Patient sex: M
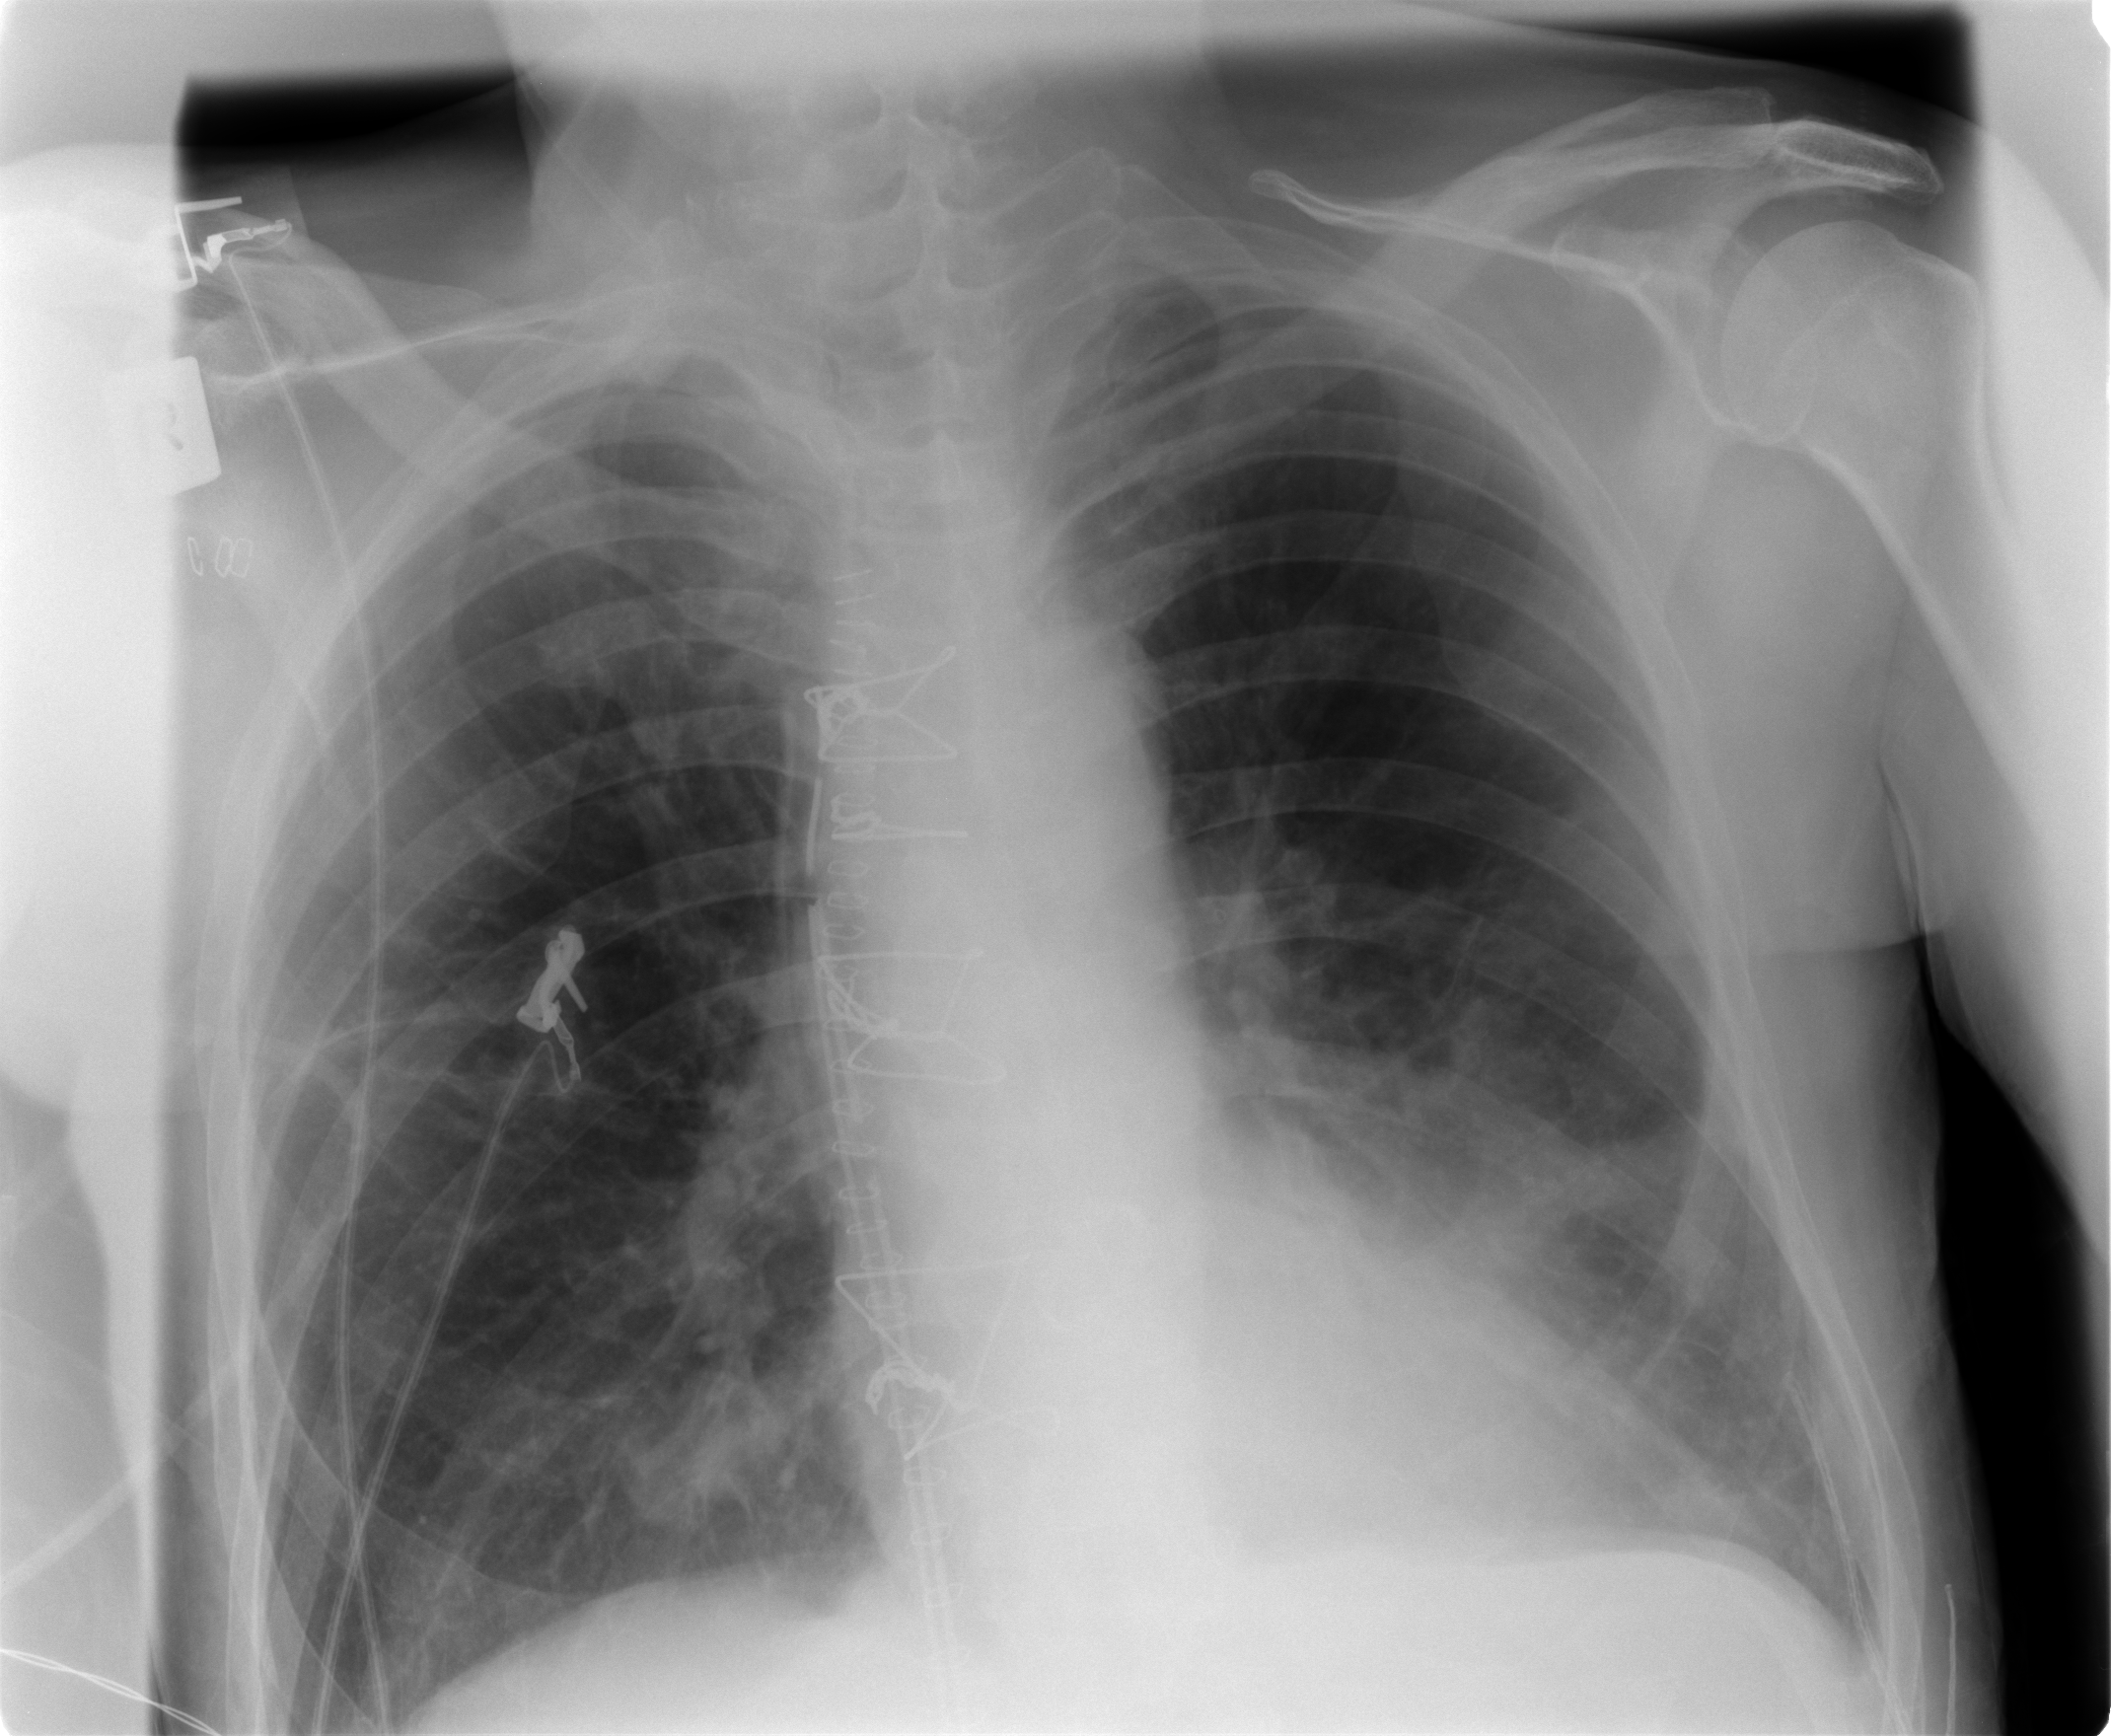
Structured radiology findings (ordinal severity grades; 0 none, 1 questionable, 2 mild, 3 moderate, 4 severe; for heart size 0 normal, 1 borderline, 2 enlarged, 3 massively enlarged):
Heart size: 0
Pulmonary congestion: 0
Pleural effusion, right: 0
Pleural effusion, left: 0
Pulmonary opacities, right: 0
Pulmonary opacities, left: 0
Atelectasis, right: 2
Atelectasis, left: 1